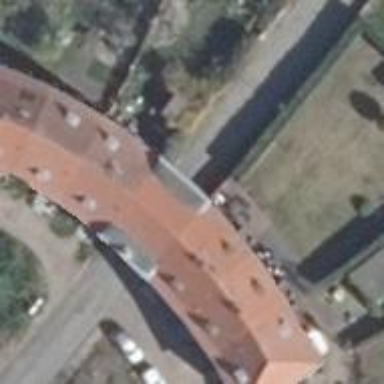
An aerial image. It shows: Paved living street with tunnel.